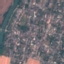
Label: Residential